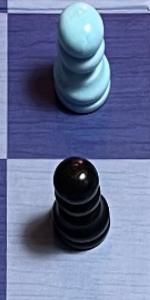
Label: Pawn_Black